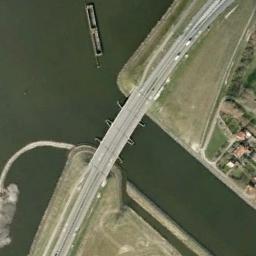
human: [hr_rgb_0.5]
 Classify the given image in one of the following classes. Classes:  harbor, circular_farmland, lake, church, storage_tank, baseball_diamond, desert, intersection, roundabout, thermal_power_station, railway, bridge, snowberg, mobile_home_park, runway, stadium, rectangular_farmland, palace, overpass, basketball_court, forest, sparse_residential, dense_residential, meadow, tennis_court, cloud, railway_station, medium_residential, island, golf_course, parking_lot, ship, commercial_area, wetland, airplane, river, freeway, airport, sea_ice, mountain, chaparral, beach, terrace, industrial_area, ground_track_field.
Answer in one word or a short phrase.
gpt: bridge